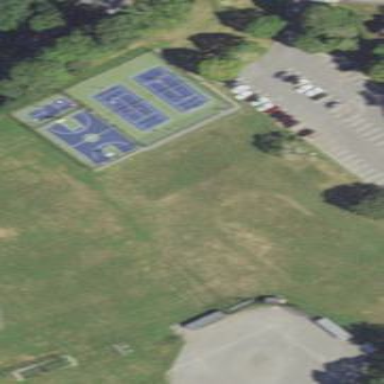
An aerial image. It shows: Lacrosse pitch for leisure land.